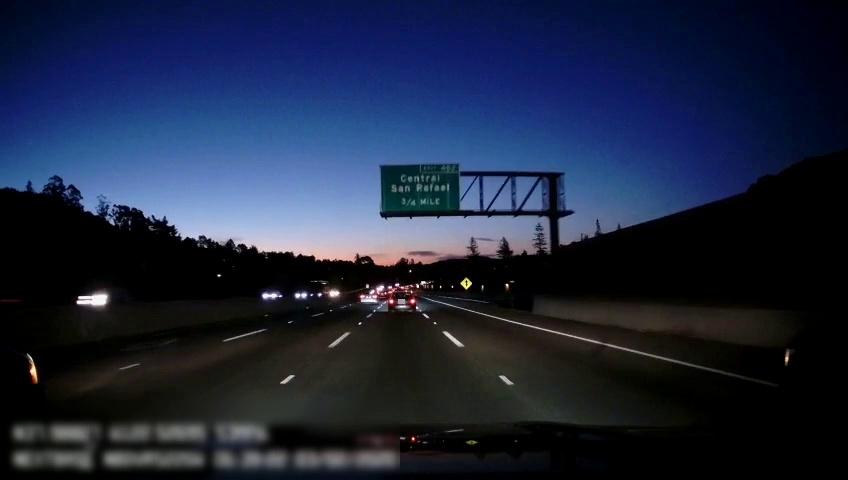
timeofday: Night
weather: Other
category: Drivable Space
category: Vehicles | Car
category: Vehicles | Truck
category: Vehicles | Car
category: Vehicles | SUV
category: Vehicles | SUV
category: Vehicles | SUV
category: Vehicles | SUV
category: Vehicles | Car
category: Vehicles | Bus
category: Vehicles | SUV
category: Lanes | Alternate Lane
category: Lanes | Alternate Lane
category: Lanes | Current Lane
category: Lanes | Current Lane
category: Lanes | Alternate Lane
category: Lanes | Alternate Lane
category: Traffic | Signs
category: Traffic | Signs